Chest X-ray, AP view. Patient: 74 years old, sex F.
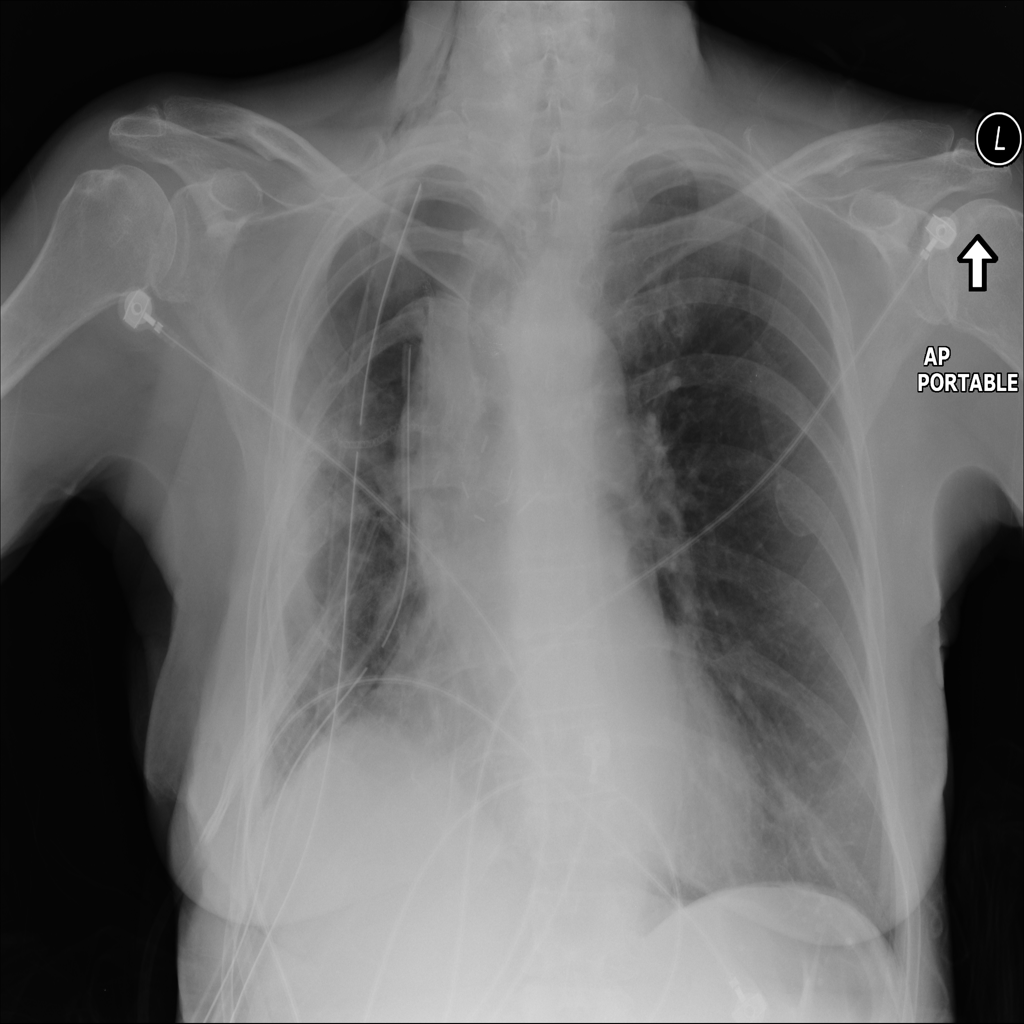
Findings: Emphysema, Pneumothorax